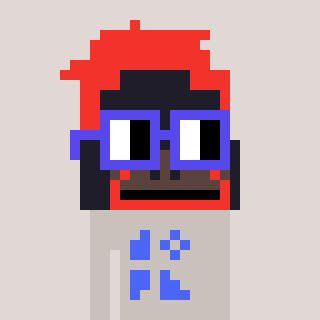
a pixel art character with square blue glasses, a orangutan-shaped head and a foggrey-colored body on a warm background